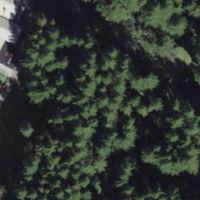
EUNIS habitat code: 41
Species observed at this site:
Parus major
Alnus alnobetula
Saxifraga paniculata